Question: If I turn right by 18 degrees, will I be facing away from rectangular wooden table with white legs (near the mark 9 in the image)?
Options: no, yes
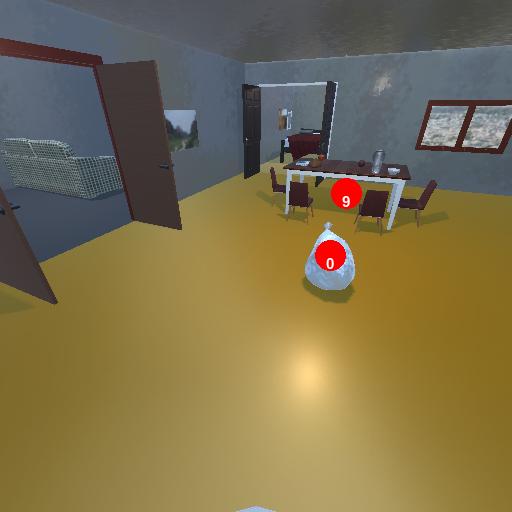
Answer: no